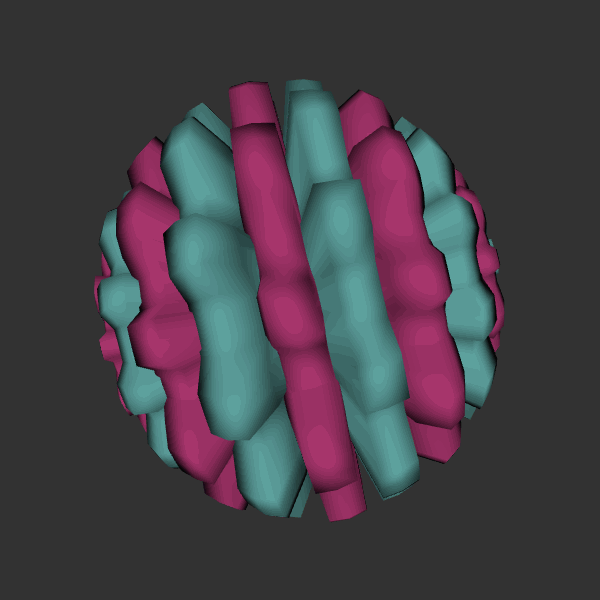
Background: dark